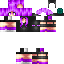
A female human skin with dark skin, wearing brown long hair dressed in a purple hoodie and black shorts, featuring a closed mouth.